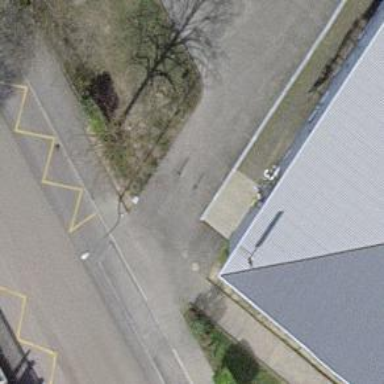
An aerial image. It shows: Bollard.